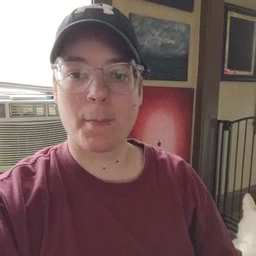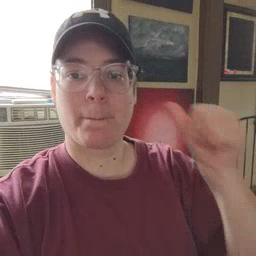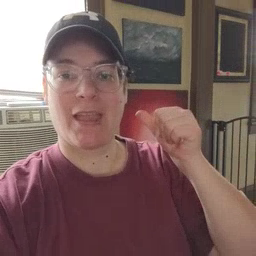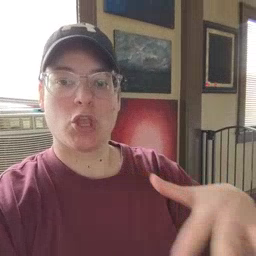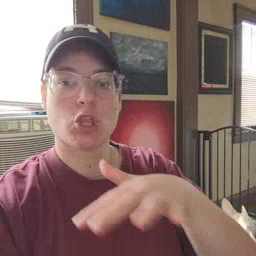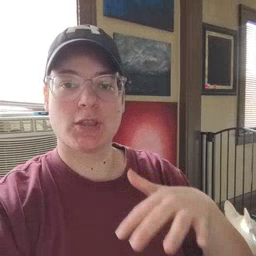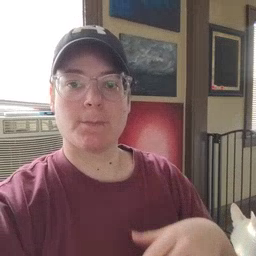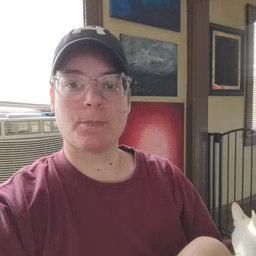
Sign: backyard